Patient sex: M
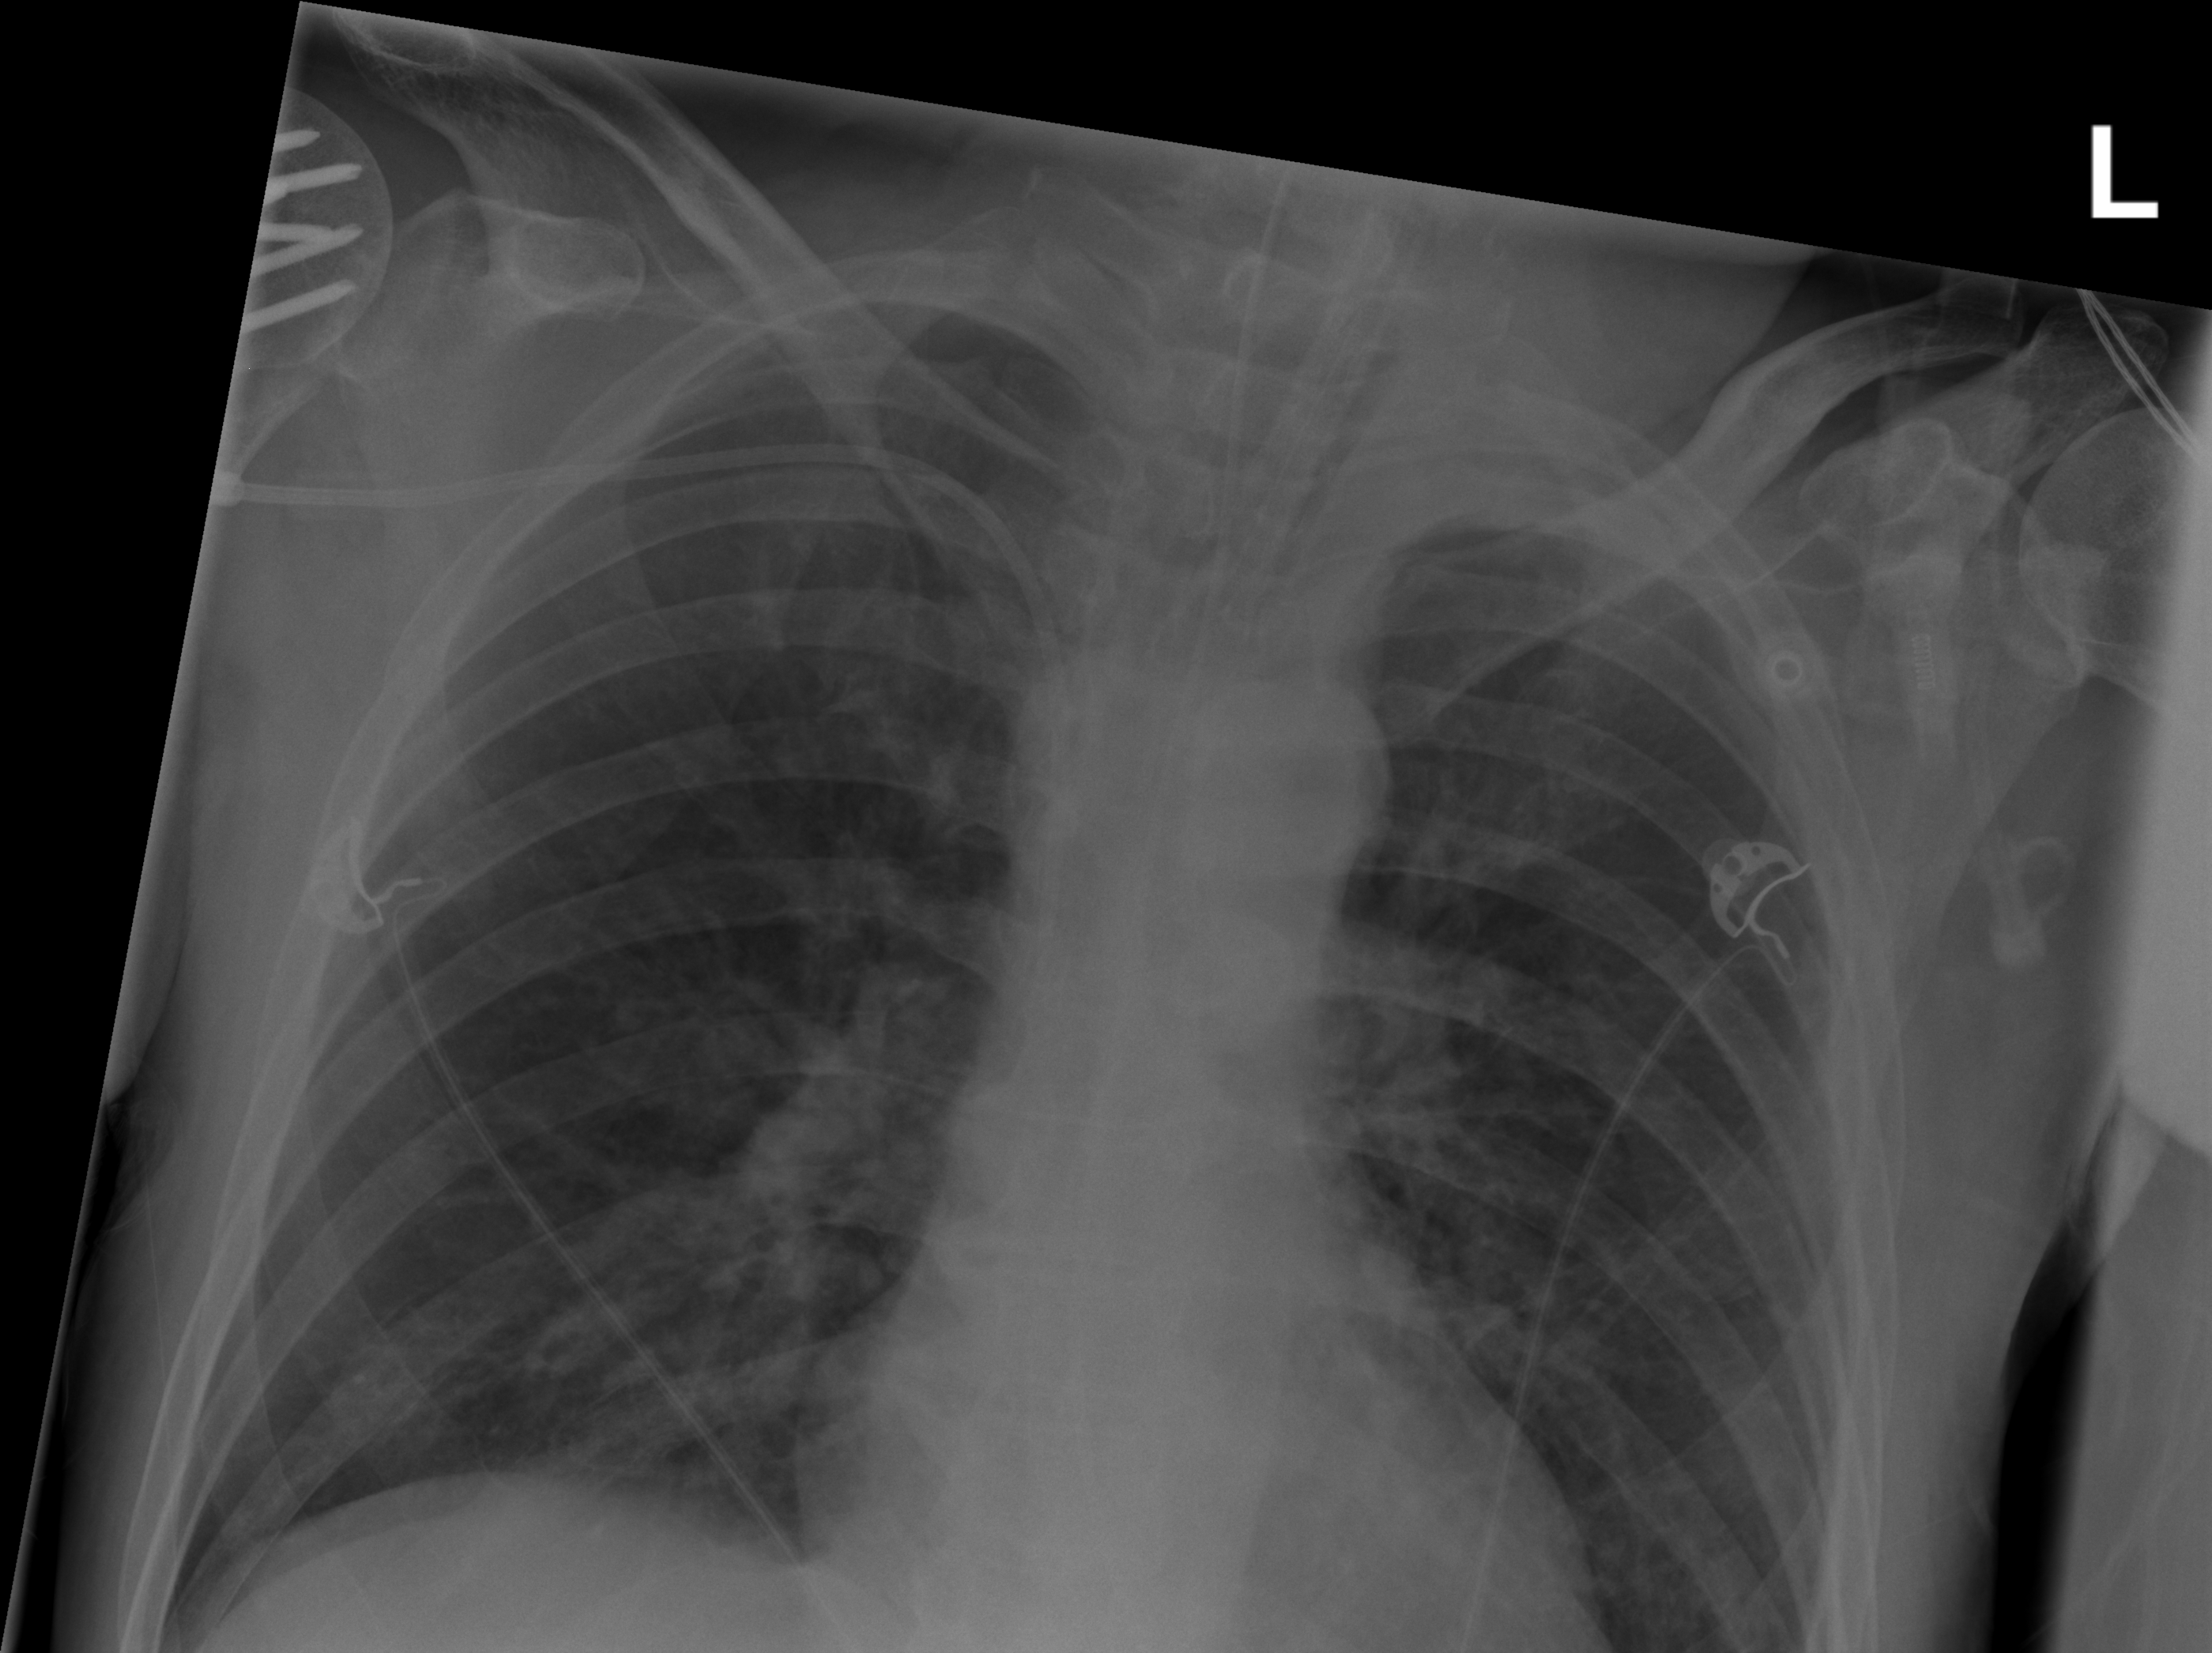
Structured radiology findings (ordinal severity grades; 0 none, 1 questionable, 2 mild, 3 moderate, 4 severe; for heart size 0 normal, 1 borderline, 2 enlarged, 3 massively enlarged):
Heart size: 0
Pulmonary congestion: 0
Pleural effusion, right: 0
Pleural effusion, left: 0
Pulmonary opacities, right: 0
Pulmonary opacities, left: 0
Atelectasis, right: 2
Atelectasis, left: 0